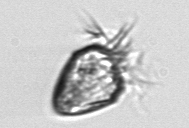
Label: Ciliophora